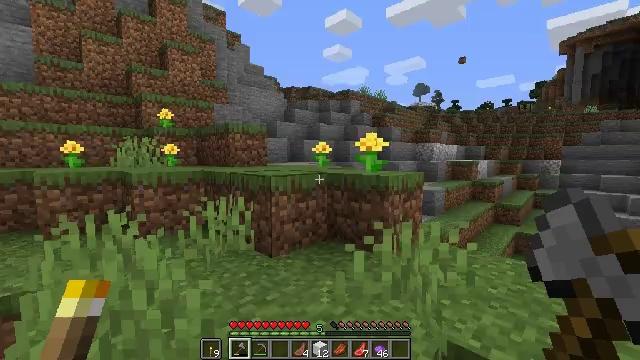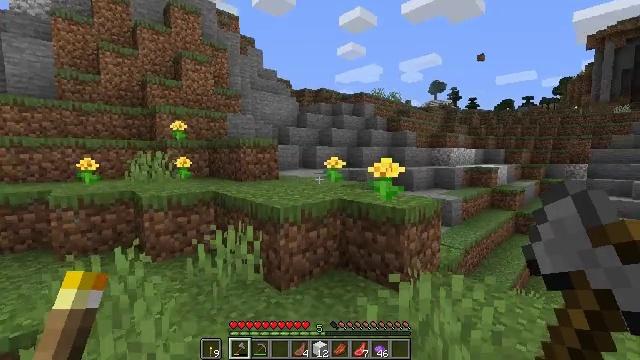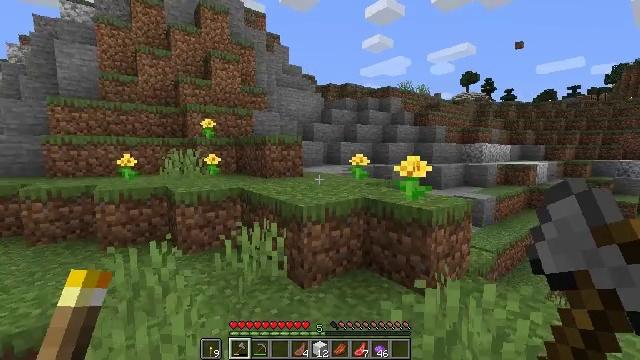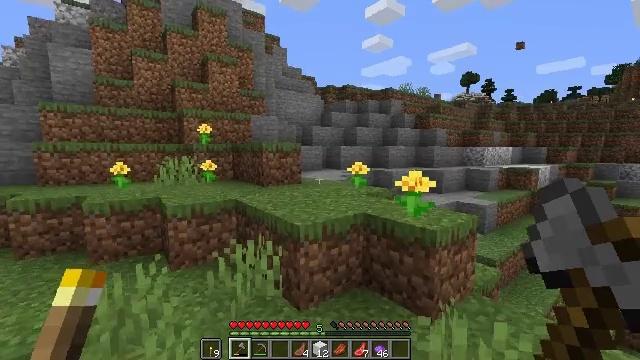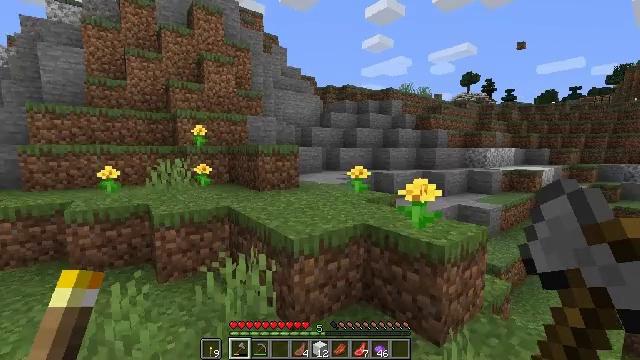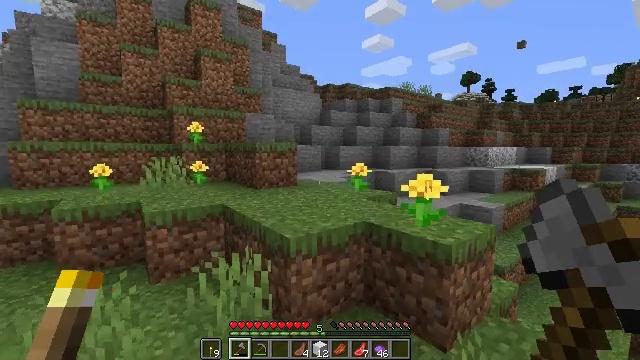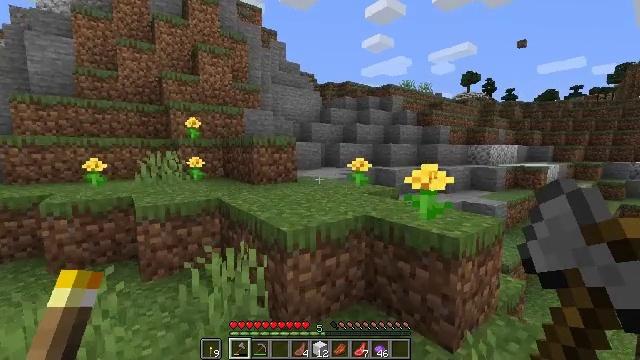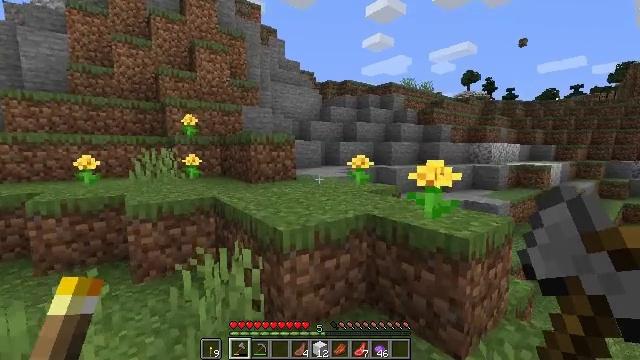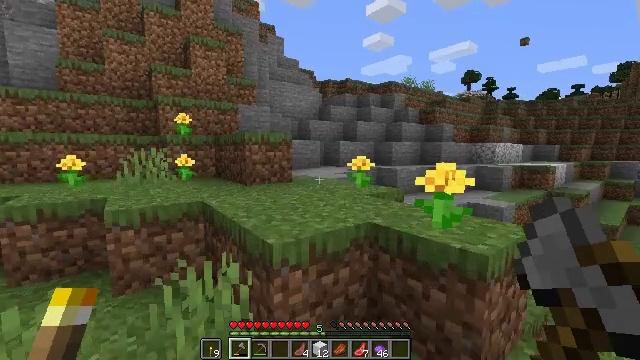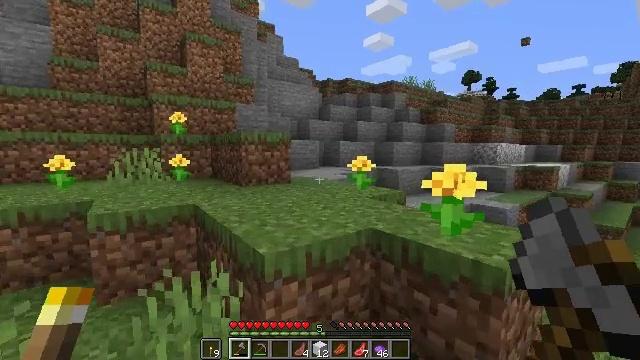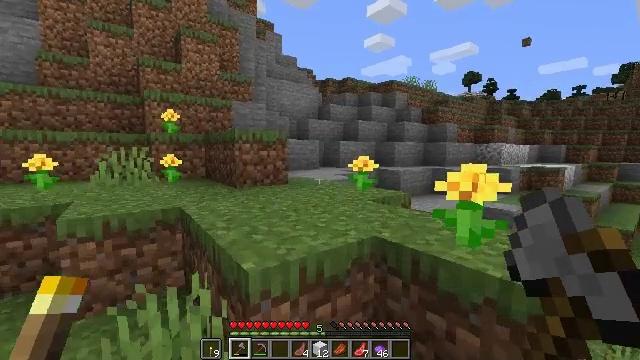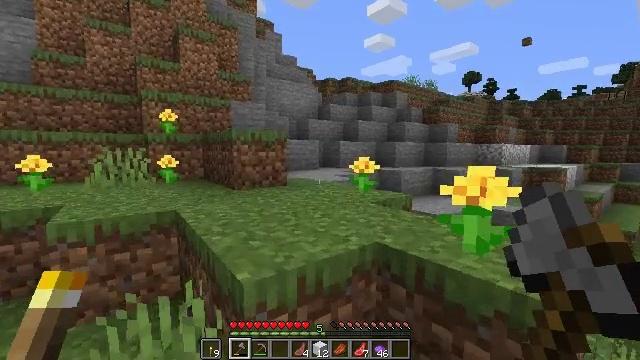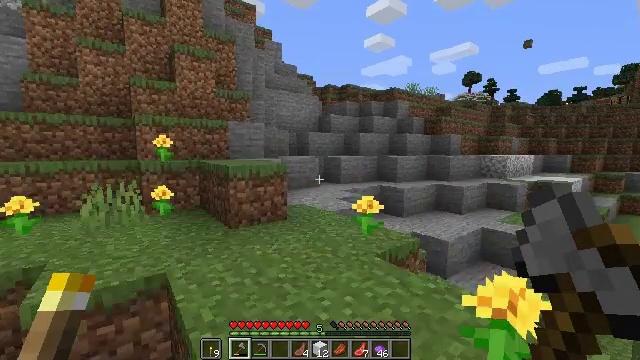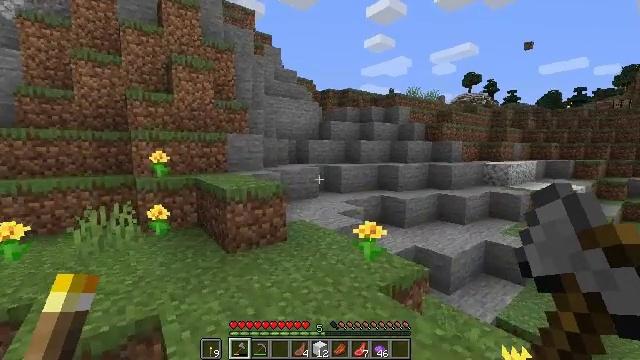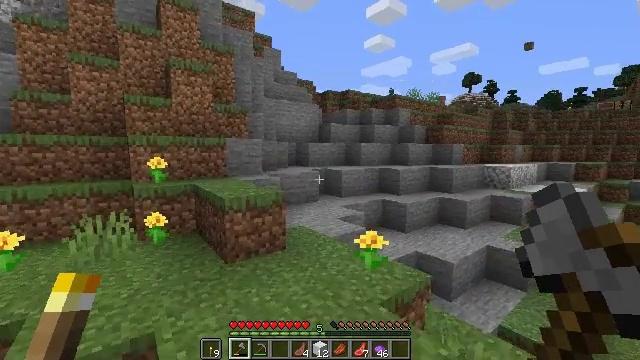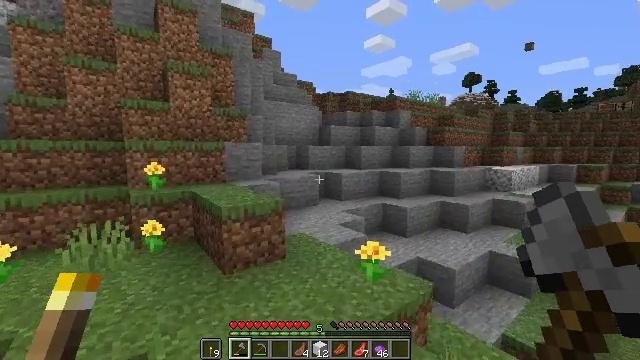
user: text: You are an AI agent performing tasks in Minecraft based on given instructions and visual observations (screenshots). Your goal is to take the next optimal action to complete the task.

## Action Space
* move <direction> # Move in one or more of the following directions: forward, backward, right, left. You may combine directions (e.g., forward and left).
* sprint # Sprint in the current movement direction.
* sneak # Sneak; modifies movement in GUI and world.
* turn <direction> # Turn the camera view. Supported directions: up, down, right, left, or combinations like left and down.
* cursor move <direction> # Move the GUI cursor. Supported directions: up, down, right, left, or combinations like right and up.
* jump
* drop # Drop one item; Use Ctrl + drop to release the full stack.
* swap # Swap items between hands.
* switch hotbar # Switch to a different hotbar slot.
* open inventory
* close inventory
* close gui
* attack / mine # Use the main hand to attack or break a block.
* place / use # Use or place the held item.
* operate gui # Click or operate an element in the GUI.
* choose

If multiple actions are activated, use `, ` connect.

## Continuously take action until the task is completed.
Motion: motion action
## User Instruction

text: Use purple dye and wool to craft purple wool.
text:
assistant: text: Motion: move forward, jump
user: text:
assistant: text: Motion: move forward, turn left and down
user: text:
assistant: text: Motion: move forward
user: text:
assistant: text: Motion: move forward
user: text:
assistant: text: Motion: move forward
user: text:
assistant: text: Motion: move forward
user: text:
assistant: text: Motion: move forward
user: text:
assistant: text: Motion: move forward
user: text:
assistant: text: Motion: move forward
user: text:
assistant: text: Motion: move forward
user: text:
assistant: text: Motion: move forward, jump
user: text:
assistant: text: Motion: move forward, jump
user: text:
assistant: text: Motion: move forward, jump
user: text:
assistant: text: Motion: move forward, jump
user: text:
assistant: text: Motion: move forward, jump
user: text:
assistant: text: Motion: move forward, jump
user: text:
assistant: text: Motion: move forward, jump
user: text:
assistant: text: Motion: move forward
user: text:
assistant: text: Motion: move forward
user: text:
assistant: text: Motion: move forward
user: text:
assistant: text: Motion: move forward
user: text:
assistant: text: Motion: no_op
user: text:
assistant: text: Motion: no_op
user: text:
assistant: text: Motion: move forward
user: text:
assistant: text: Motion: move forward
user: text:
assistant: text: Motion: no_op
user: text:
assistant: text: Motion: move forward
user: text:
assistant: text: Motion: move forward
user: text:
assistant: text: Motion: move forward
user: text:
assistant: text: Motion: move forward